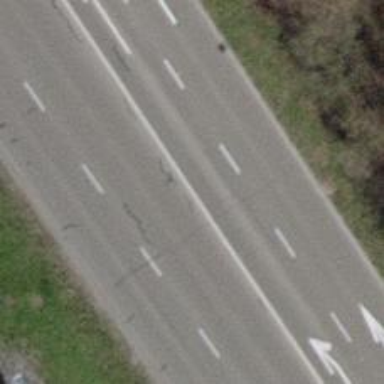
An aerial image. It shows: Primary road with asphalt surface.